Question: I am trying to obtain intensity values from an RGB image based on this formula:

And my code is:
'''
def normalize(image): #normalize values to between 0 and 1
image -= image.min()
image /= image.max()
image = np.uint8(image * 255) #convert values to uint8 between 0-255
return image
def custom_intensity(image):
h, w, c = image.shape
intensity = np.zeros((h, w))
image = image.astype(float)
for i in range(h):
for j in range(w):
divider = image[i, j, 0] + image[i, j, 1] + image[i, j, 2]
if(divider == 0):
intensity[i, j] == 0
else:
intensity[i, j] = image[i, j, 0] * (image[i, j, 0] / divider) + image[i, j, 1] * (image[i, j, 1] / divider) + image[i, j, 2] * (image[i, j, 2] / divider)
intensity = normalize(intensity)
return intensity
'''
Which works well but slow. I am beginner in python so could not improve this further. How can I make this code more efficient?
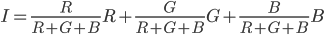
Answer: Try this:
'''
image += (pow(10, -6), pow(10, -6), pow(10, -6))
intensity = (pow(image[:, :, 0], 2) + pow(image[:, :, 1], 2) + pow(image[:, :, 2], 2)) / (image[:, :, 0] + image[:, :, 1] + image[:, :, 2])
'''